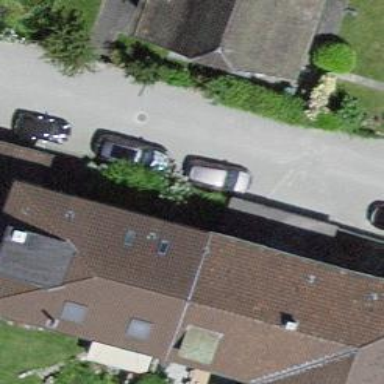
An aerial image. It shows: Building with hipped roof made of roof tiles.